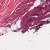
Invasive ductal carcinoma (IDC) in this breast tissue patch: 0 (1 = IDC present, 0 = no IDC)